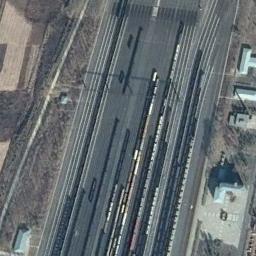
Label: railway